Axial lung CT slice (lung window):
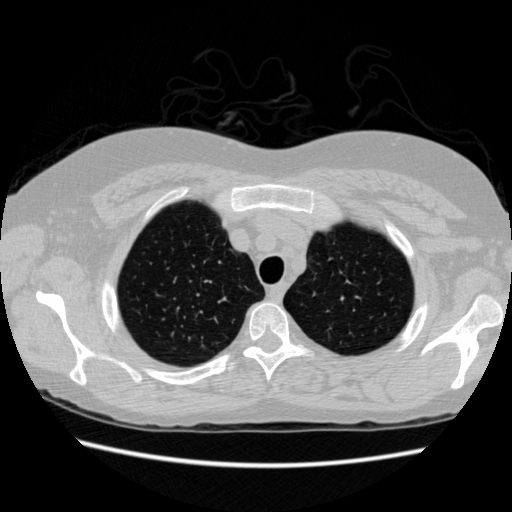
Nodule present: no